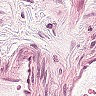
Metastatic tissue present: no